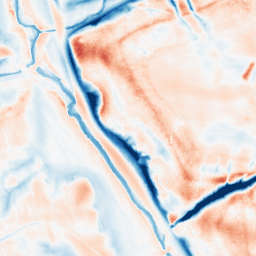
Category: trend_removal
Decomposition family: local_polynomial
Decomposition parameters: window_size: 31
degree: 1
Upsampling method: sinc_hamming
Upsampling parameters: scale: 4
kernel_size: 8
Upsampling scale: 4